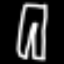
Label: pants